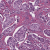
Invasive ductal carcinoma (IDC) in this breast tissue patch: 1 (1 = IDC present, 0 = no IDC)